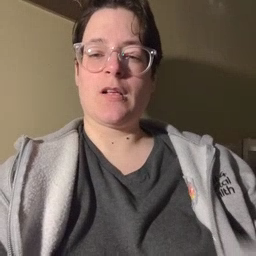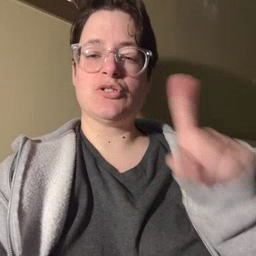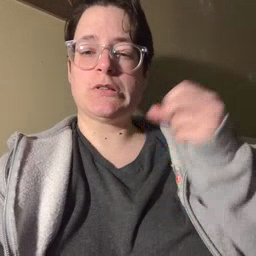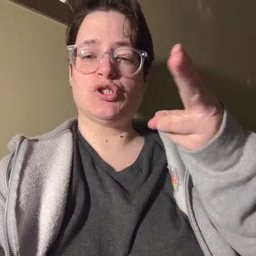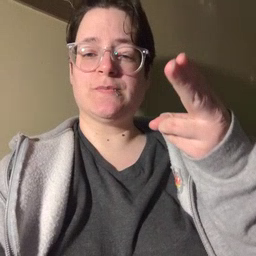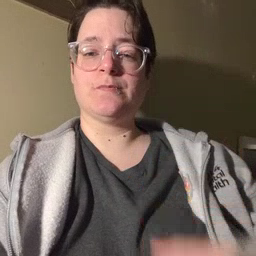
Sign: garbage